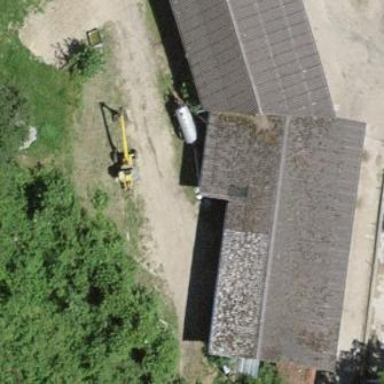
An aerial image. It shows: Rural barn.